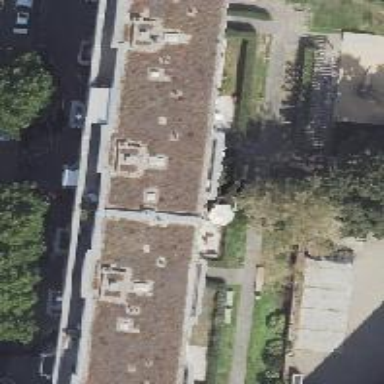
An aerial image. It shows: Building with apartments and flat roof.